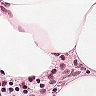
Metastatic tissue present: no